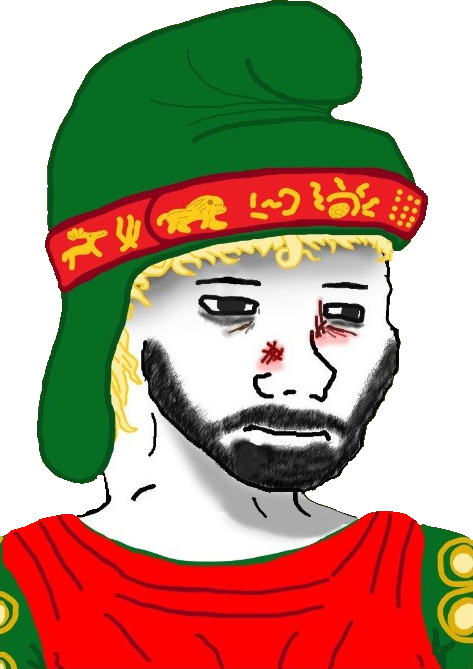
Label: 5_Doomer